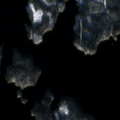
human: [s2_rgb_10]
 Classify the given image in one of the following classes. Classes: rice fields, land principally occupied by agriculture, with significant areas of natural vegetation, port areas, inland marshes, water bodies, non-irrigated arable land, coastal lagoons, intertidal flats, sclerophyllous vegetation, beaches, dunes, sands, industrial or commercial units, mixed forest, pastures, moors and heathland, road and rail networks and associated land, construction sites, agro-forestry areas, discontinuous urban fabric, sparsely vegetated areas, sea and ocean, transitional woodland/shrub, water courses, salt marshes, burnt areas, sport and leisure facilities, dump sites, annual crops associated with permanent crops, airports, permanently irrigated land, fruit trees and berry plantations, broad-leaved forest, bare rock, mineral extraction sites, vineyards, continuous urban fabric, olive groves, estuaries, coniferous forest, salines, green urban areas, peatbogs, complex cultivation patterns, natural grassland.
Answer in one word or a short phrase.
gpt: coniferous forest, mixed forest, water bodies